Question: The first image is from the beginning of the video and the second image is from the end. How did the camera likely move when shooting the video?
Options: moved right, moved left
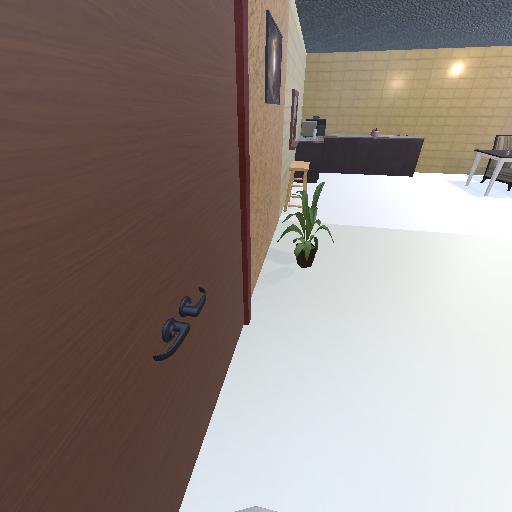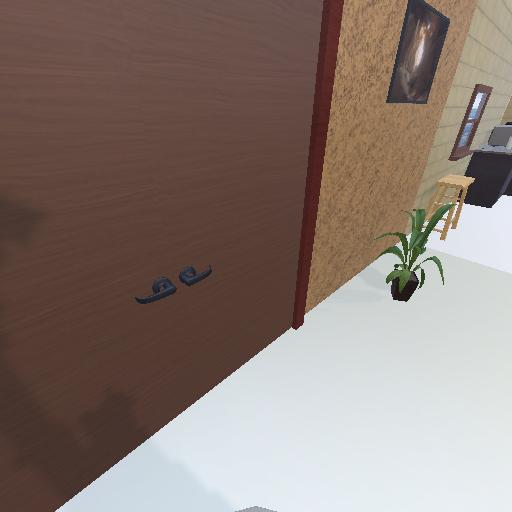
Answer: moved right